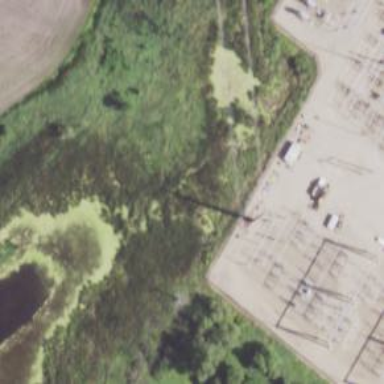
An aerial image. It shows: Power tower.